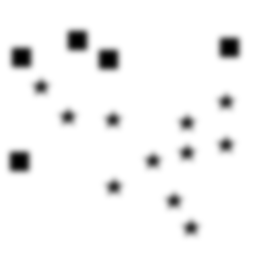
Squares: 5
Triangles: 0
Stars: 11
Total shapes: 16